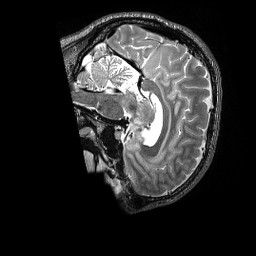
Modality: T2w
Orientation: sagittal
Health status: healthy
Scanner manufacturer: siemens
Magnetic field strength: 3 T
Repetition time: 3.2 s
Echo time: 0.565 s